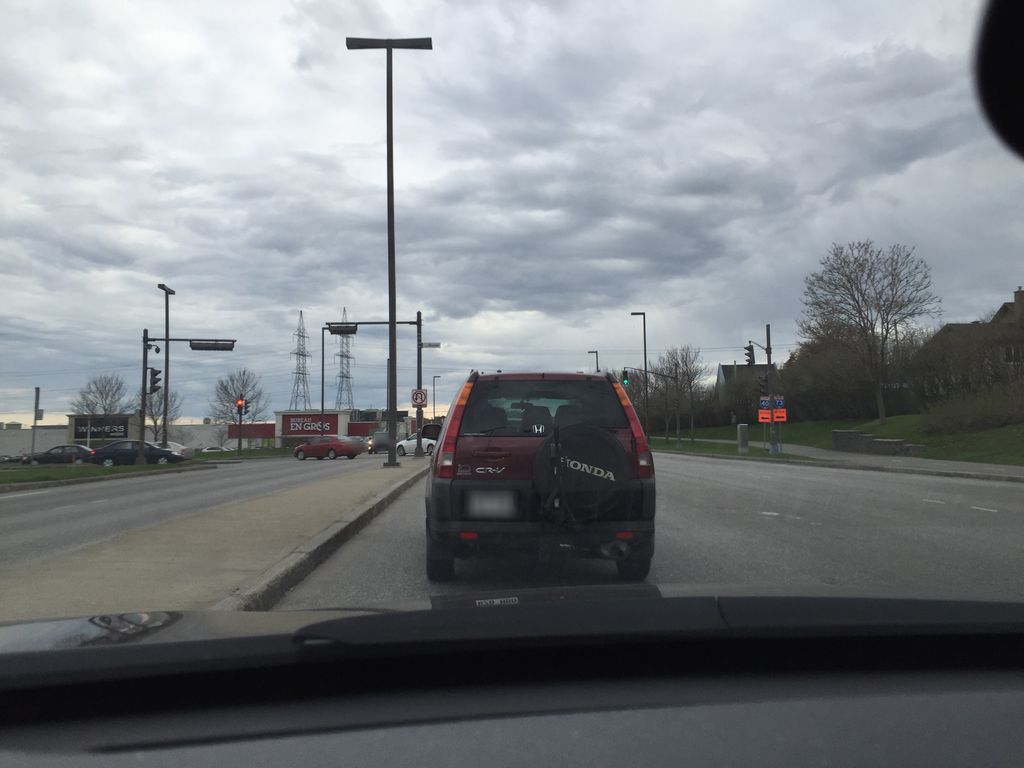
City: quebec_city